Question: IS it possible to add a UIViewController on top of a UITableView whilst hiding the UILocalizedIndexedCollation. I have added a UIViewController as a subview, but the UILocalizedIndexedCollation still shows up on top of the UIViewController. Here is a screenshot of what is happening.

This is the code I use to show the UIViewController view.
'''
[self willMoveToParentViewController:parentViewController];
[parentViewController.view addSubview:self.view];
[parentViewController addChildViewController:self];
'''
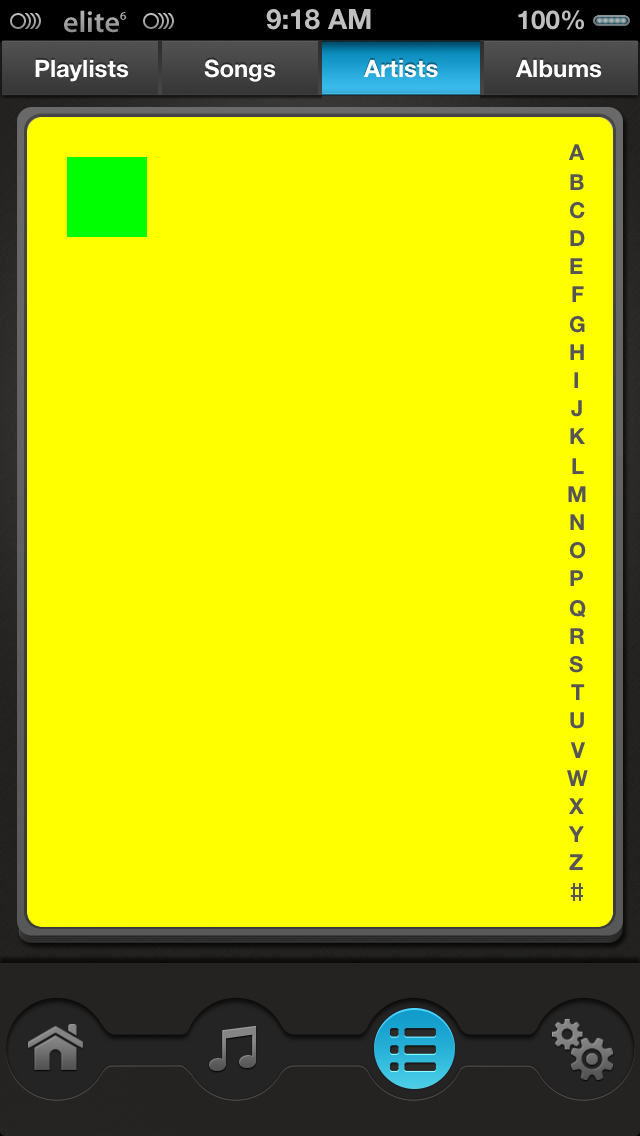
Answer: A table view does not show a 'UILocalizedIndexedCollation'. Your implementation of the table view data source methods might make use of a 'UILocalizedIndexedCollation' to provide the data for the "index list" that appears down the right side of the table view.
If you wish to hide the index list, then you have two choices:
1) Return 'nil' from the 'sectionIndexTitlesForTableView:' data source method and reload the table view. Return the proper list and reload the table again to show the index list.
2) Set the table view's 'sectionIndexMinimumDisplayRowCount' property to 'NSIntegerMax'. Set it back to 0 to show it again.